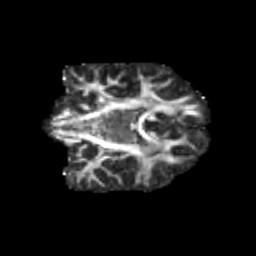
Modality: FA
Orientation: coronal
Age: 14
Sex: female
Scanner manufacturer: siemens
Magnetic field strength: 3 T
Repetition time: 3.8 s
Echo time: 0.07 s